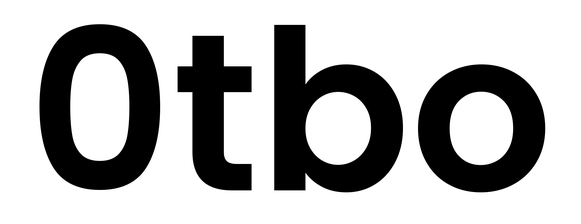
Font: Poppins-SemiBold